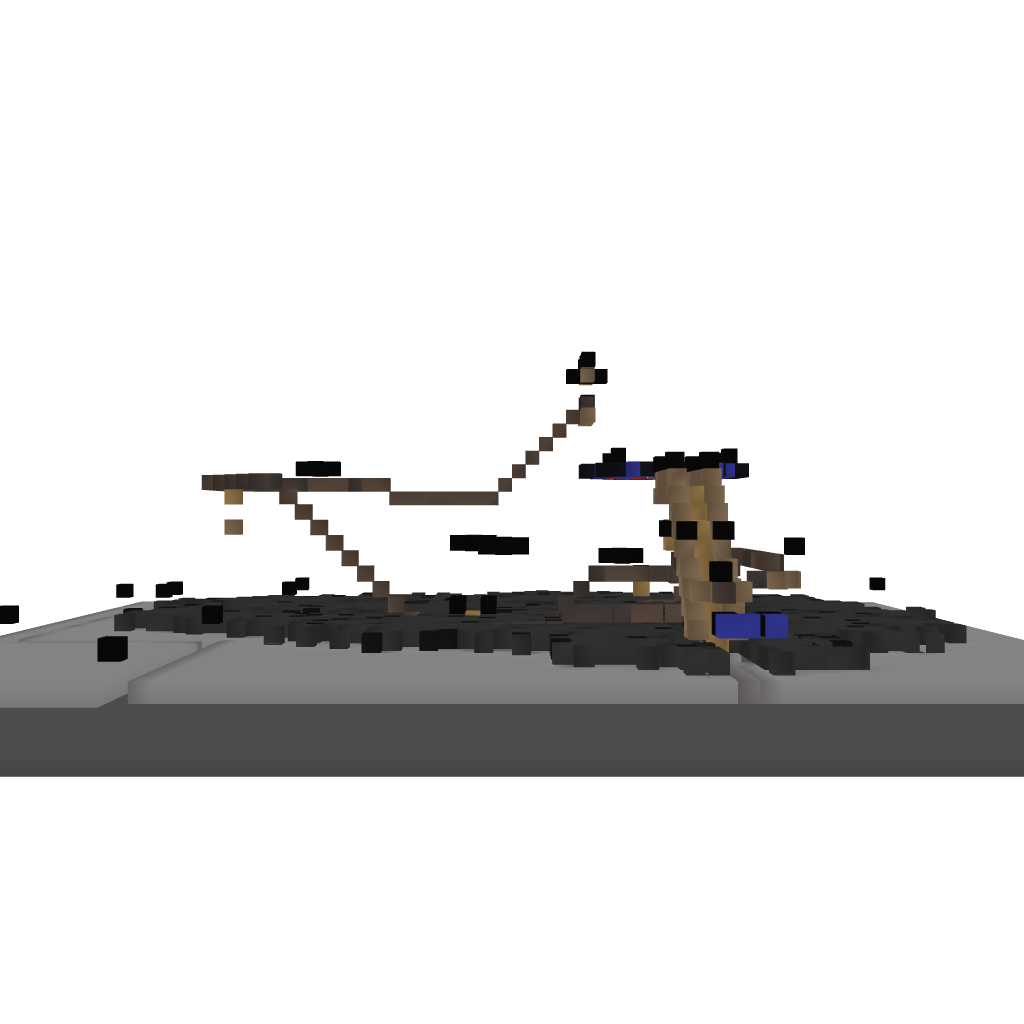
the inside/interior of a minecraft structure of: Monster Roller Coaster